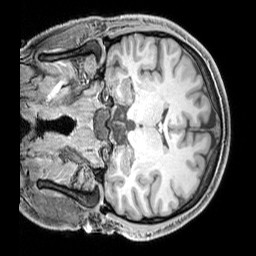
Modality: T1w
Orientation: coronal
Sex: male
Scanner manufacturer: siemens
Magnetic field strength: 3 T
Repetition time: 2.3 s
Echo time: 0.00226 s